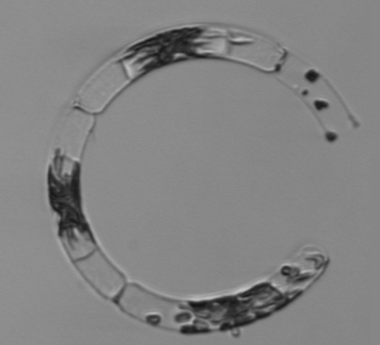
Label: Guinardia_striata